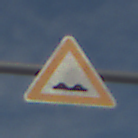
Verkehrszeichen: UnebeneFahrbahn
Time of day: Midday
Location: Outdoor (Suburban)
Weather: PartlyCloudy
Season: NotSpecified
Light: Natural